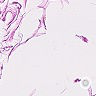
Metastatic tissue present: no